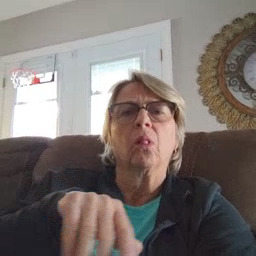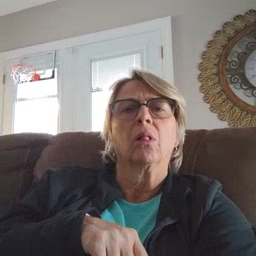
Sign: pool